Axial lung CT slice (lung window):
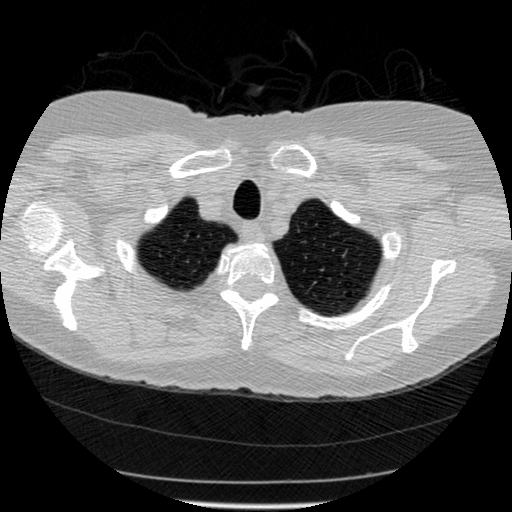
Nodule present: no